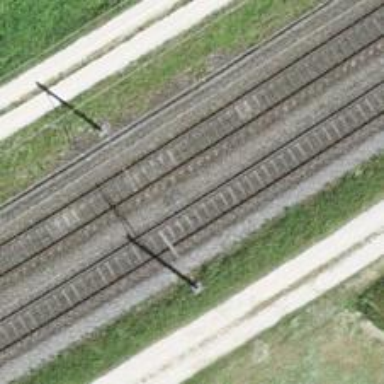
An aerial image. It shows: Single-track electrified railway with contact line.